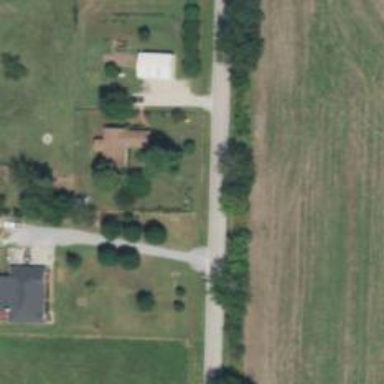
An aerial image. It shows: Driveway leading to service road.